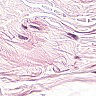
Metastatic tissue present: no